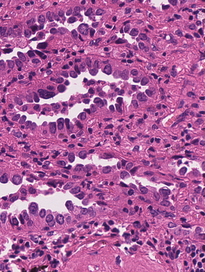
Tumor epithelial tissue: yes
Tumor-associated stroma tissue: yes
Normal tissue: no